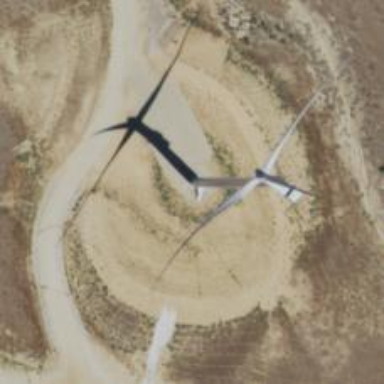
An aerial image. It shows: Wind power generator with horizontal axis wind turbine manufactured by Vestas.